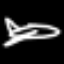
Label: airplane